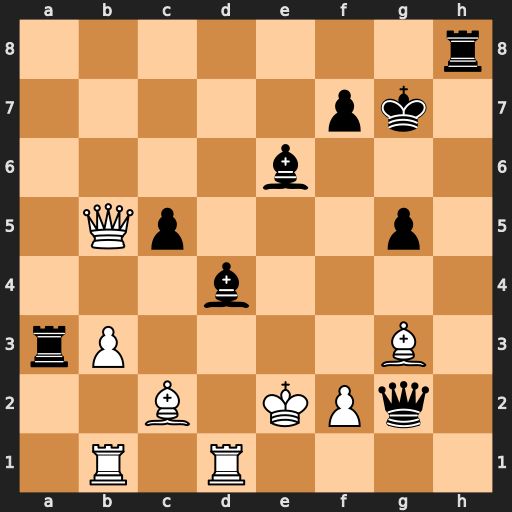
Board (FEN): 7r/5pk1/4b3/1Qp3p1/3b4/rP4B1/2B1KPq1/1R1R4
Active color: w
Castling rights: -
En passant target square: -
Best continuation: Rxd4 Ra2 Qxc5